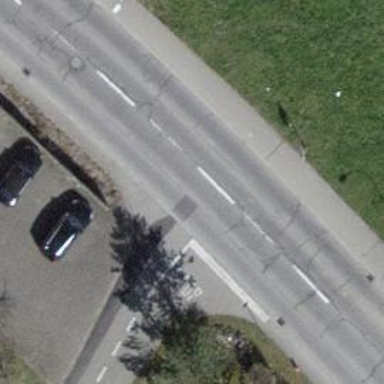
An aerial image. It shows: Stop road.